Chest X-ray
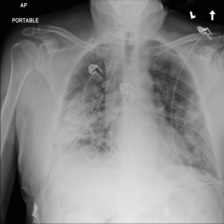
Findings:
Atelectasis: negative
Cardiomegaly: negative
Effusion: negative
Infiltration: negative
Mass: negative
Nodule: negative
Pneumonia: negative
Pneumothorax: negative
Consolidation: negative
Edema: negative
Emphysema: negative
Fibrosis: negative
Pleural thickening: negative
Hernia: negative